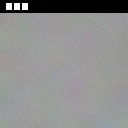
Screen state: on